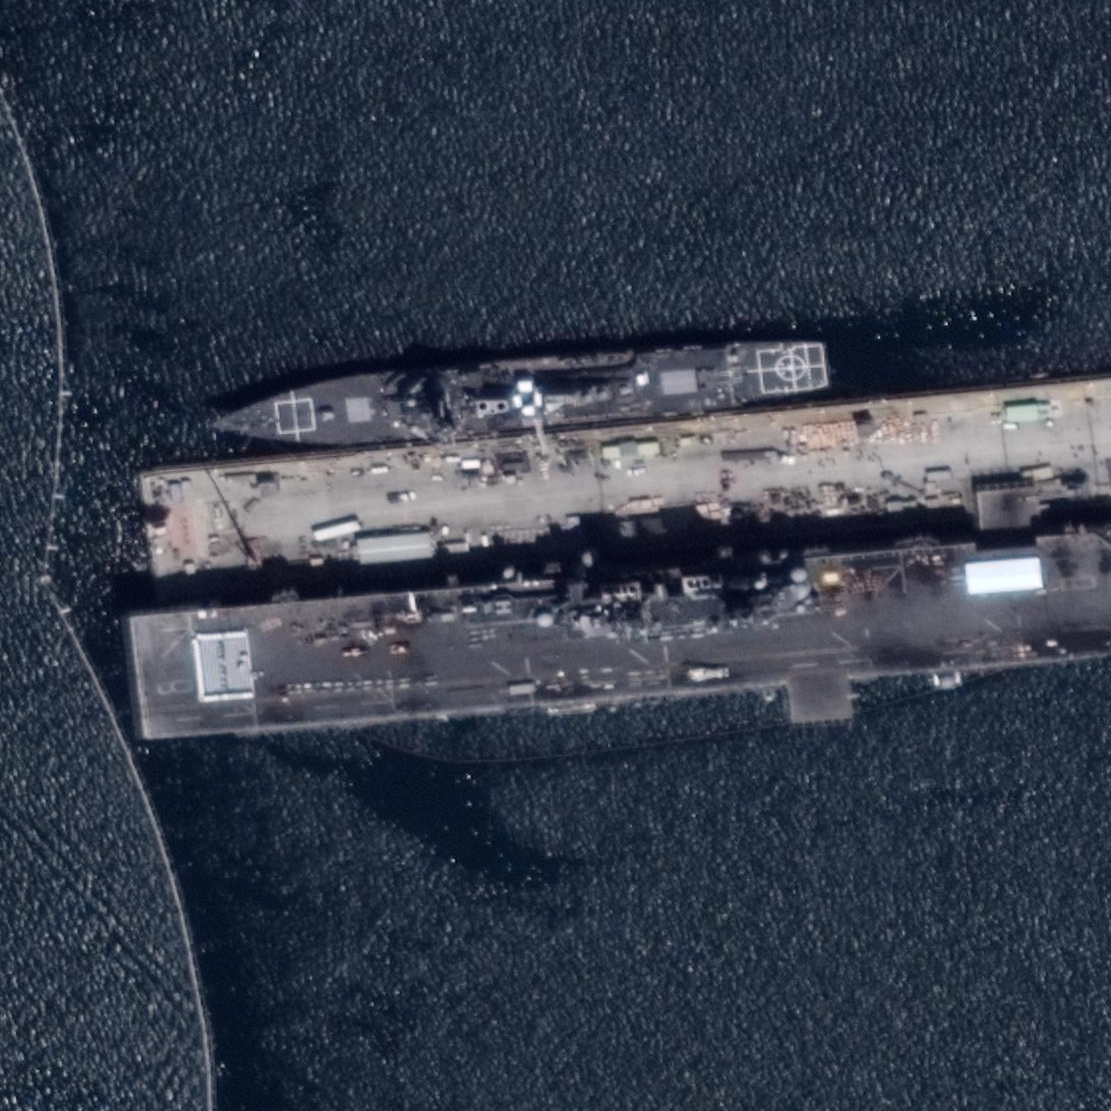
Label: assault